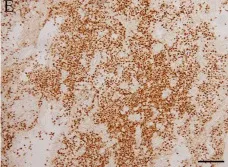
Histopathological features of the plasmablastic lymphoma (PBL) patient. The immunohistochemical profile showed the neoplastic cells were strongly positive for the plasma cells markers CD38 (scale bar, 100 mum).
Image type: pathology (immunostaining)